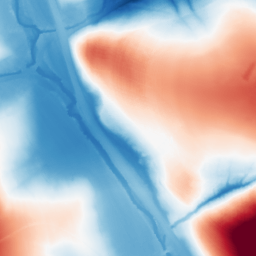
Category: morphological
Decomposition family: tophat_combined
Decomposition parameters: size: 100
Upsampling method: regularized
Upsampling parameters: scale: 2
lambda_reg: 0.001
Upsampling scale: 2